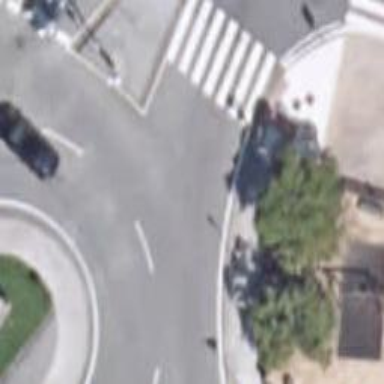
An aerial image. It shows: Road with traffic signals.